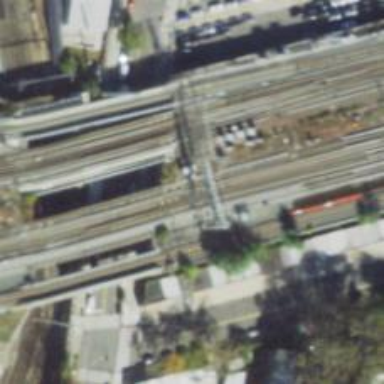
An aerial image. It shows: Electrified railway with rail tracks.